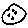
Label: moon